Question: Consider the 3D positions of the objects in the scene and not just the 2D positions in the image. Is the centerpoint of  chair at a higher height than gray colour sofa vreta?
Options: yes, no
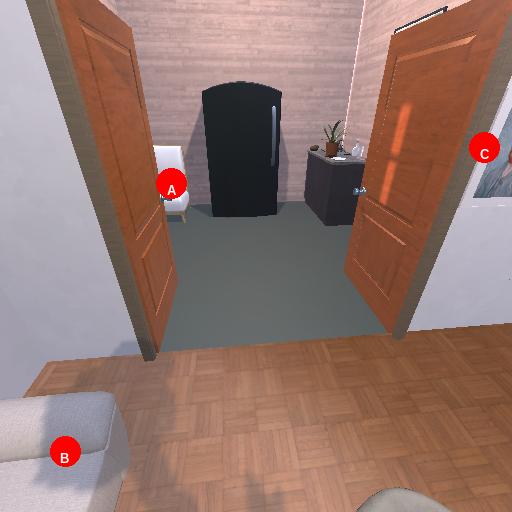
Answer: yes